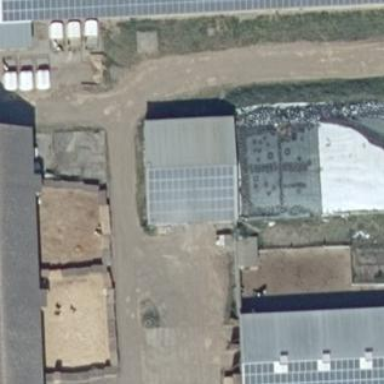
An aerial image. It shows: Farm building with gabled roof oriented along its structure.